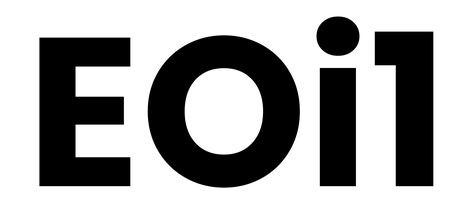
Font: Poppins-Bold